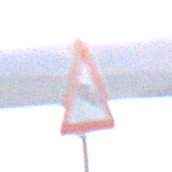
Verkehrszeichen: SeitenwindVonLinks
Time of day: SunriseSunset
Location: Outdoor (RoadRail)
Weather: PartlyCloudy
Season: NotSpecified
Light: Natural